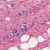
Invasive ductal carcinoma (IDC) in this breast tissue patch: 0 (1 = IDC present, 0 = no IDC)